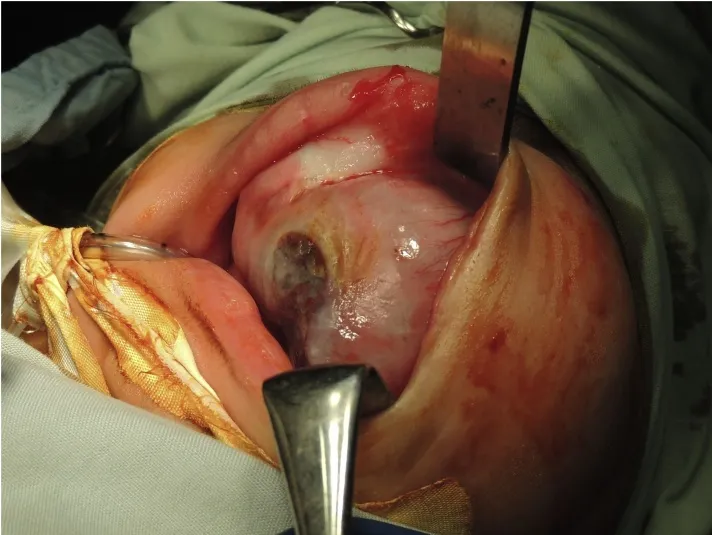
Intraoperative image of Patient 2 prior to tumour excision.
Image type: medical_photograph (other_medical_photograph)